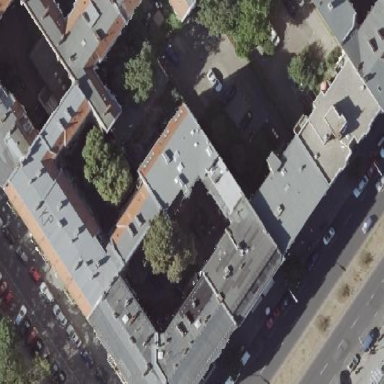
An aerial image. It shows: Apartment building with double saltbox roof shape.